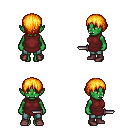
a pixel art fantasy rpg character, female body template, orc, green skin, maroon tunic, teal pants, light blonde plain hairstyle, maroon shoes, dagger, four views (front, back, left, right), 2x2 character sprite sheet, small pixel art, hard edges, no anti-aliasing